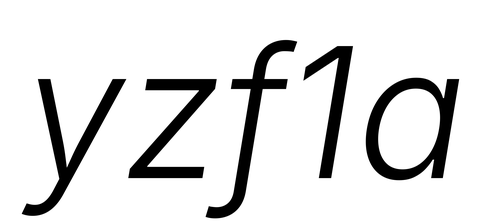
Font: Inter-Italic_Light_Italic